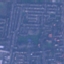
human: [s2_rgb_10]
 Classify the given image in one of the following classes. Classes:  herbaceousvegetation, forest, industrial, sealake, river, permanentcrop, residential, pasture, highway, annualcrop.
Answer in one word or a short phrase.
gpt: Residential